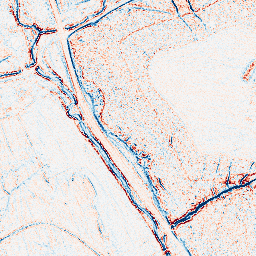
Category: edge_preserving
Decomposition family: bilateral
Decomposition parameters: d: 5
sigma_color: 25
sigma_space: 75
Upsampling method: regularized
Upsampling parameters: scale: 2
lambda_reg: 0.001
Upsampling scale: 2